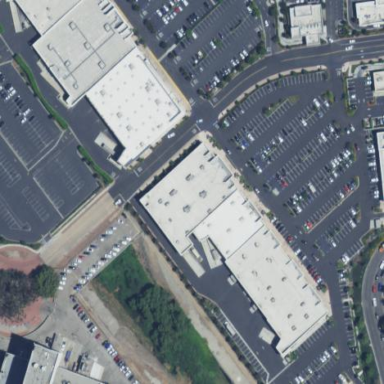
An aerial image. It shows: Retail building housing department store.